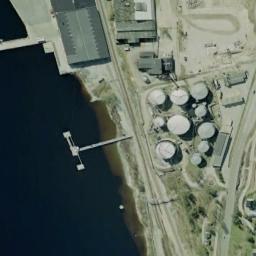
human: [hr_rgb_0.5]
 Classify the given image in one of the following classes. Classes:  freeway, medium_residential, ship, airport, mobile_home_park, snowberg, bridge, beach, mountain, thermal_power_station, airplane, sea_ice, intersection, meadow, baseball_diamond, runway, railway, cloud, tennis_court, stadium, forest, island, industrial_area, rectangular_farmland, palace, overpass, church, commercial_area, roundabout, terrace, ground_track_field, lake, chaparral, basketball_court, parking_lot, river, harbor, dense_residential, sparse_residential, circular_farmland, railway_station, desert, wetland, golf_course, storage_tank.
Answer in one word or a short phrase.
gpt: storage_tank